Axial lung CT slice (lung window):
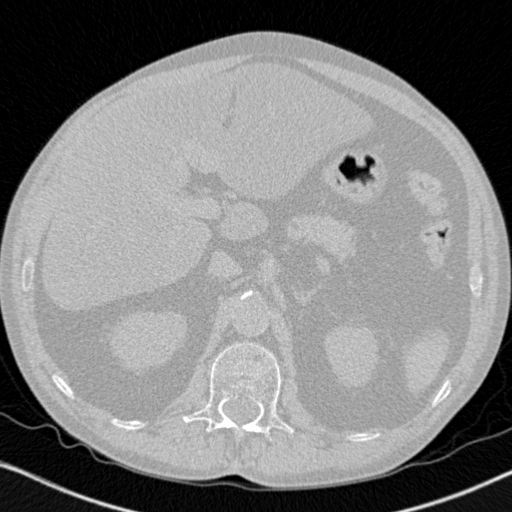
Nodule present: no